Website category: book
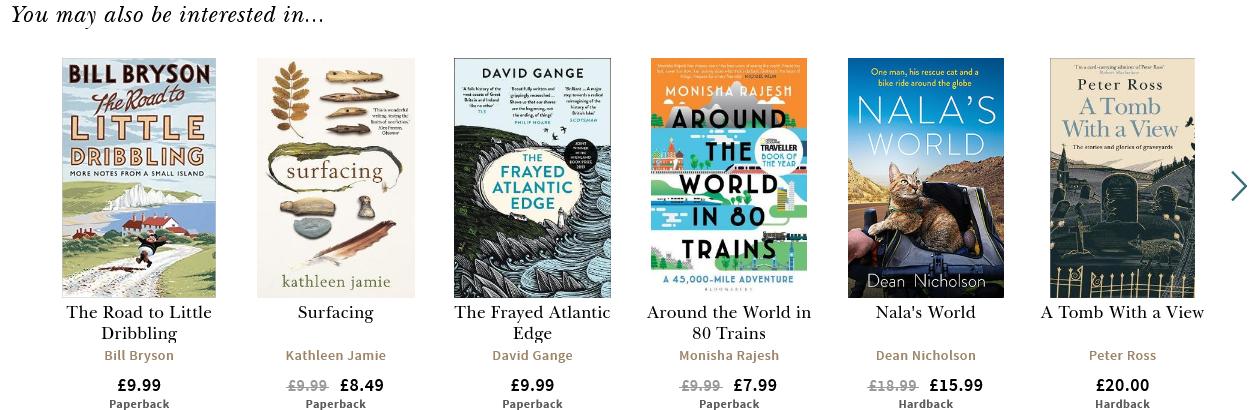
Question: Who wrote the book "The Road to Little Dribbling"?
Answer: Bill Bryson

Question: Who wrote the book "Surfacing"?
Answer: Kathleen Jamie

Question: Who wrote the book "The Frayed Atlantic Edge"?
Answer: David Gange

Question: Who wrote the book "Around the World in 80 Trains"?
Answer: Monisha Rajesh

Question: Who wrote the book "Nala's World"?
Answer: Dean Nicholson

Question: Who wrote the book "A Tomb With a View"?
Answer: Peter Ross

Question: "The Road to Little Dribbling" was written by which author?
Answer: Bill Bryson

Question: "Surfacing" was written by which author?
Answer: Kathleen Jamie

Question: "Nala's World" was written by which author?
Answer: Dean Nicholson

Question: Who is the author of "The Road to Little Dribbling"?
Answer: Bill Bryson

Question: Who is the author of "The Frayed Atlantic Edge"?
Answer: David Gange

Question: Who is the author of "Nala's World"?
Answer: Dean Nicholson

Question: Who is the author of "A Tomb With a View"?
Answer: Peter Ross

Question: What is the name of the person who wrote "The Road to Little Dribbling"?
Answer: Bill Bryson

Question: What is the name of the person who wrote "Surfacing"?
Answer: Kathleen Jamie

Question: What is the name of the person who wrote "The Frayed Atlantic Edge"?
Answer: David Gange

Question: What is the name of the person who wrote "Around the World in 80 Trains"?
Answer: Monisha Rajesh

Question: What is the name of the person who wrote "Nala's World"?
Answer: Dean Nicholson

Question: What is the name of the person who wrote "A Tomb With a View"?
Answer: Peter Ross

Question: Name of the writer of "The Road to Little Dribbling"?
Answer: Bill Bryson

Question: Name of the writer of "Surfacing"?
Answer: Kathleen Jamie

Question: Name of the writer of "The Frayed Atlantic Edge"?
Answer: David Gange

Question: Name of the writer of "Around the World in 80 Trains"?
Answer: Monisha Rajesh

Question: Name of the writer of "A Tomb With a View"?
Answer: Peter Ross

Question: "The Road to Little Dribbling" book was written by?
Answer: Bill Bryson

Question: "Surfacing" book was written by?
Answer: Kathleen Jamie

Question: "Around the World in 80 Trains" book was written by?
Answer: Monisha Rajesh

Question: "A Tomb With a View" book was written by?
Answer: Peter Ross

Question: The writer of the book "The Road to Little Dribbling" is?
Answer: Bill Bryson

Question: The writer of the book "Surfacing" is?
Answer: Kathleen Jamie

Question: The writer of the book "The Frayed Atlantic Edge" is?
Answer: David Gange

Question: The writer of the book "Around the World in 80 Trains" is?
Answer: Monisha Rajesh

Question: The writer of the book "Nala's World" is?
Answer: Dean Nicholson

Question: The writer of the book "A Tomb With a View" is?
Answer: Peter Ross

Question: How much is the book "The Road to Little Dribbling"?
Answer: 9.99

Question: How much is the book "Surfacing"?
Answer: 8.49

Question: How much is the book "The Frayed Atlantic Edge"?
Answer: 9.99

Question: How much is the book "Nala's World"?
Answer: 15.99

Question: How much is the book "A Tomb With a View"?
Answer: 20.00

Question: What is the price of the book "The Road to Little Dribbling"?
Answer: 9.99

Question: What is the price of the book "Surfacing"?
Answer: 8.49

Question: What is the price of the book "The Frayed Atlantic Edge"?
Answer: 9.99

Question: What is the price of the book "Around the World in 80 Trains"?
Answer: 7.99

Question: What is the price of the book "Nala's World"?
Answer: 15.99

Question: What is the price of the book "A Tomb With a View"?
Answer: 20.00

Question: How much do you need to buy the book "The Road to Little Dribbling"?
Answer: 9.99

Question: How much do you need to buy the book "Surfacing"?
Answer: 8.49

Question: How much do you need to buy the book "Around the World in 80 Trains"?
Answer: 7.99

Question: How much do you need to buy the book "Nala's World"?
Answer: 15.99

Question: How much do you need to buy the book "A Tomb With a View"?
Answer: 20.00

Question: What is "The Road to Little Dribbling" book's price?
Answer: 9.99

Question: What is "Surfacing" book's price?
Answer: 8.49

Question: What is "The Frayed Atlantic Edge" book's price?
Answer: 9.99

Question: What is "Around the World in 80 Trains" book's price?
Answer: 7.99

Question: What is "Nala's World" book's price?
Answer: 15.99

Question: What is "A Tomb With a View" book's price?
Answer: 20.00

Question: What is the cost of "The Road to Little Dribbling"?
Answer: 9.99

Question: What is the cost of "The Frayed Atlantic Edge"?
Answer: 9.99

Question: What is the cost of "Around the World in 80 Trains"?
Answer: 7.99

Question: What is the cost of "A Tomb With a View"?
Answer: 20.00

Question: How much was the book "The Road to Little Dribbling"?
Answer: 9.99

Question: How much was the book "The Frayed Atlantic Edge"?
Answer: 9.99

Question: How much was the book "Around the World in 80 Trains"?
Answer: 7.99

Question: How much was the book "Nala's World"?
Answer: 15.99